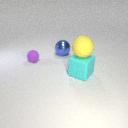
large blue metal sphere to the left of large cyan rubber cube